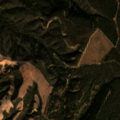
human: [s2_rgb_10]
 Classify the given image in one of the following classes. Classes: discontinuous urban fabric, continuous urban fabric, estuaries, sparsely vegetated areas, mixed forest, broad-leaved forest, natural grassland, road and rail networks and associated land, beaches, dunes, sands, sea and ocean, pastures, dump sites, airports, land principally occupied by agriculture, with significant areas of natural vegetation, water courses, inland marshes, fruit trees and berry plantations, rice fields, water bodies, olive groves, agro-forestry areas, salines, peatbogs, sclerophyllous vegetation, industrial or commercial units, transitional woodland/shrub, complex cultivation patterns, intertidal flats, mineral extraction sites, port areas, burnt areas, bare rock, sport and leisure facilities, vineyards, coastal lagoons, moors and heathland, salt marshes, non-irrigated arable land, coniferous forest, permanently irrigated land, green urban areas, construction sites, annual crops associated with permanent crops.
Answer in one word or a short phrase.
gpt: broad-leaved forest, mixed forest, transitional woodland/shrub